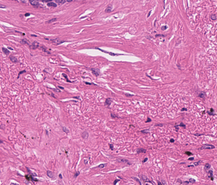
Tumor epithelial tissue: yes
Tumor-associated stroma tissue: yes
Normal tissue: no